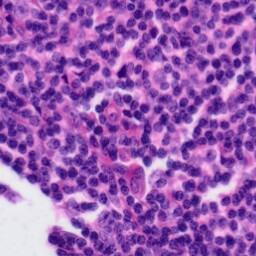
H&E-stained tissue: Tonsil